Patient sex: M
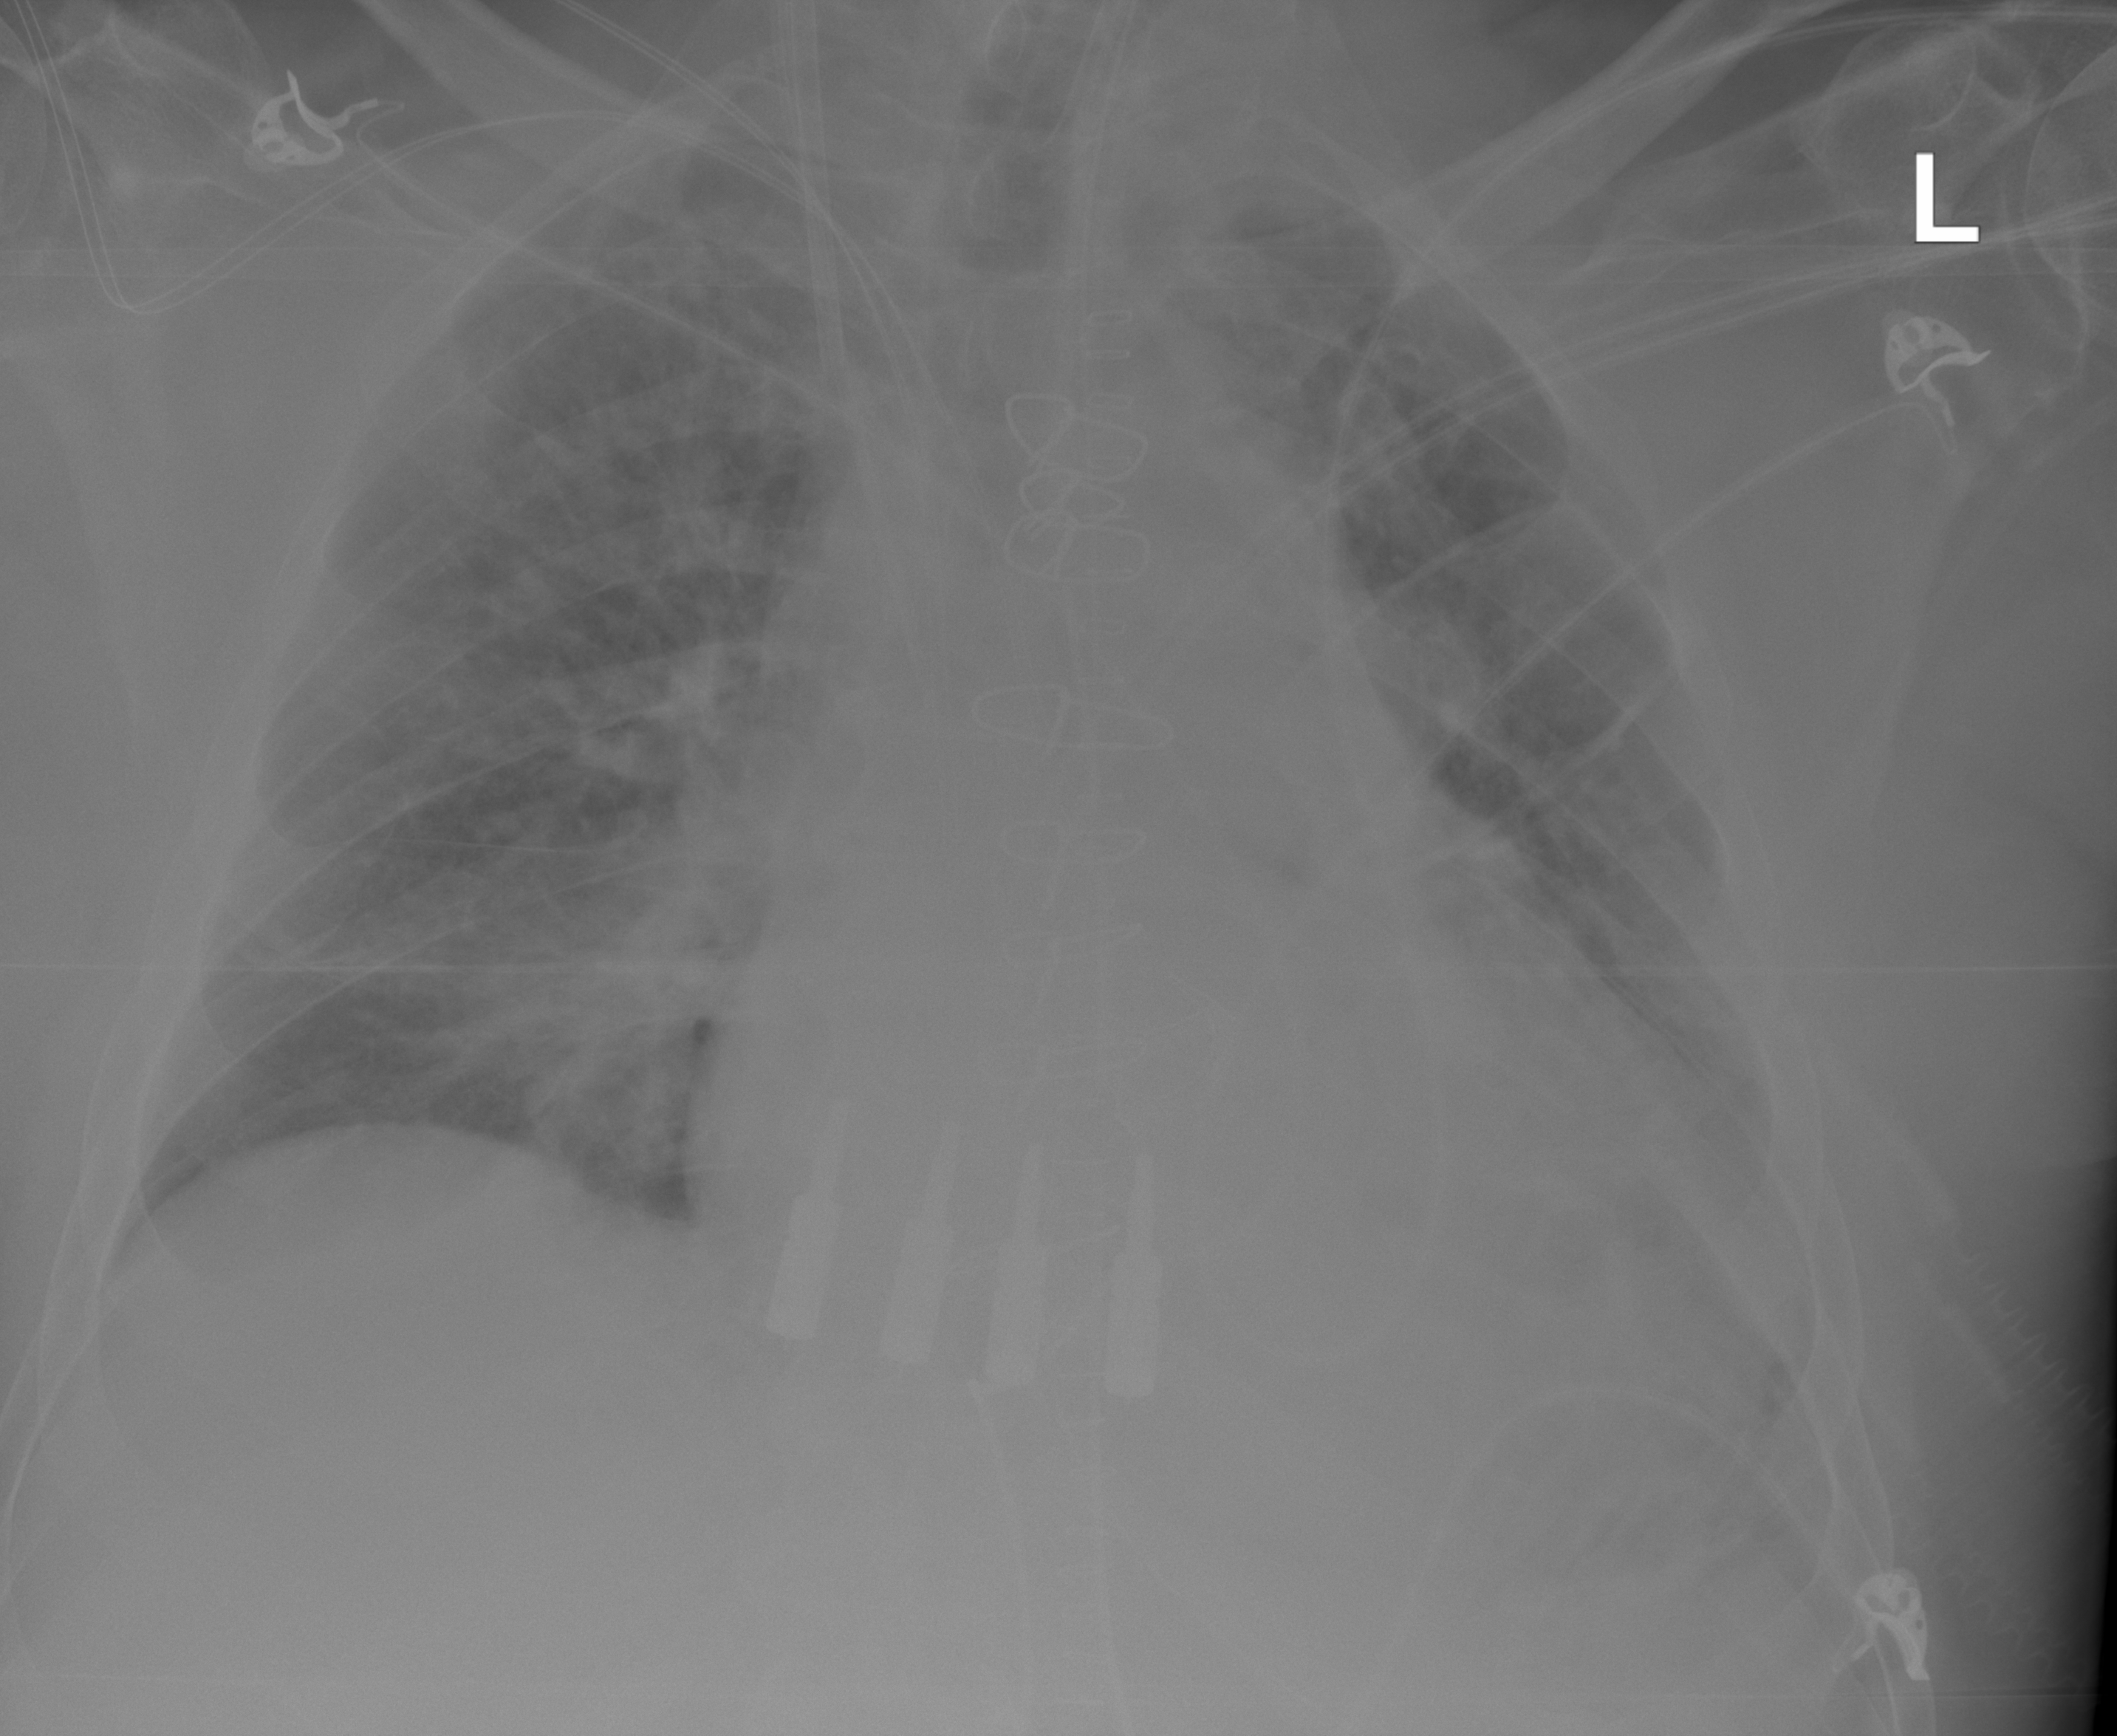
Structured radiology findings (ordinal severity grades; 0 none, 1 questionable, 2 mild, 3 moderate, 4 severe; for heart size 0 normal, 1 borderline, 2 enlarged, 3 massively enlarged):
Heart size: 2
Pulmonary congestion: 2
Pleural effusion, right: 0
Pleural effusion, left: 2
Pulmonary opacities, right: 2
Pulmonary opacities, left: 2
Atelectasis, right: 2
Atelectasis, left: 2